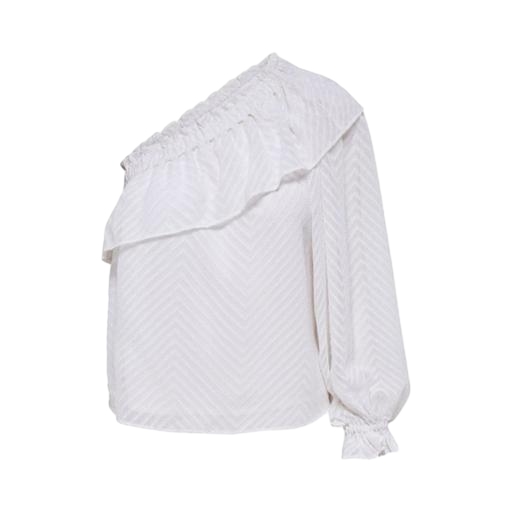
white long-sleeve one-shoulder top, white fwrd exclusive pleated one shoulder top, one-shoulder ruffled top, white background